Interaction volume radius: 10 \u00c5
Interaction volume height: 10 \u00c5
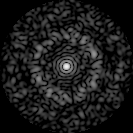
Disorder parameter: 0.7924